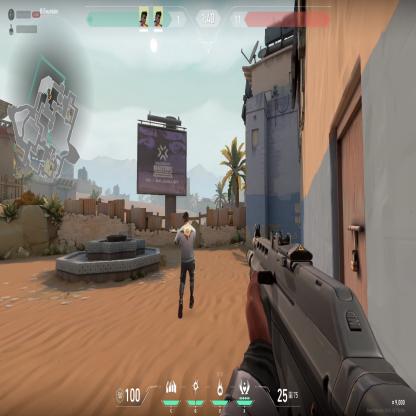
Label: teammate